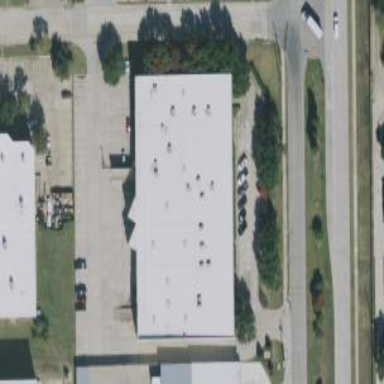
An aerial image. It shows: Warehouse.